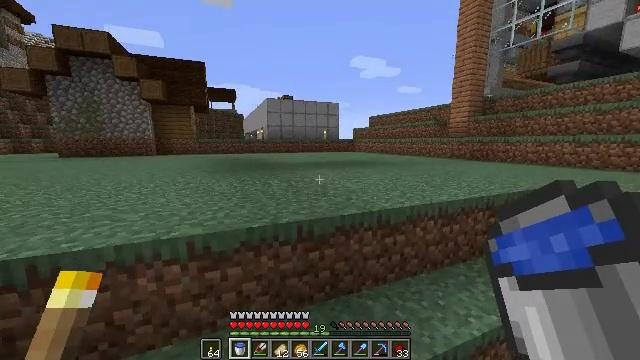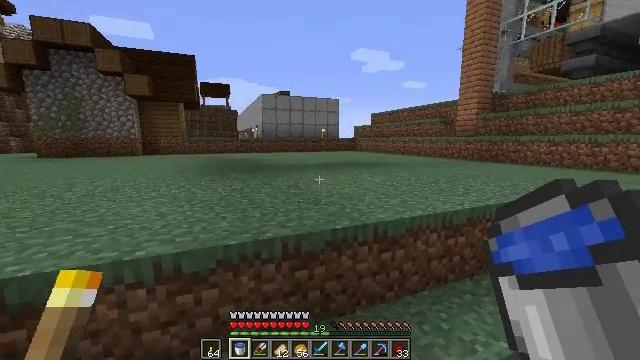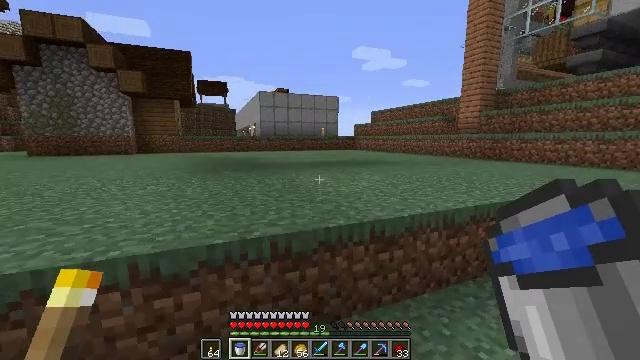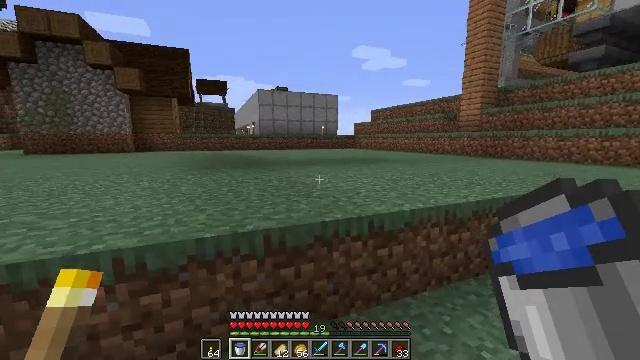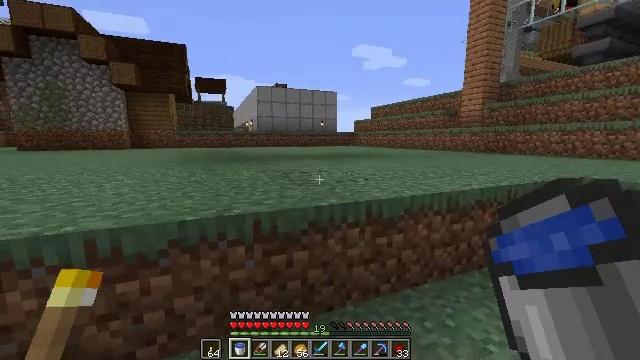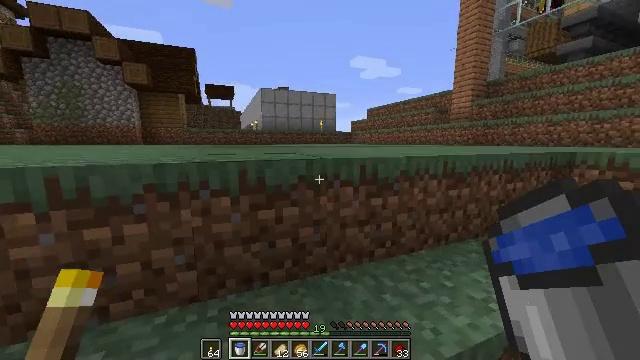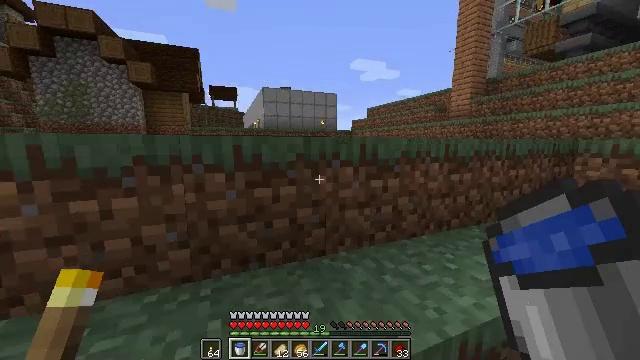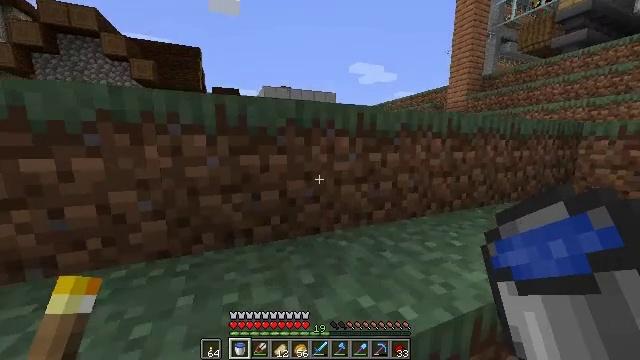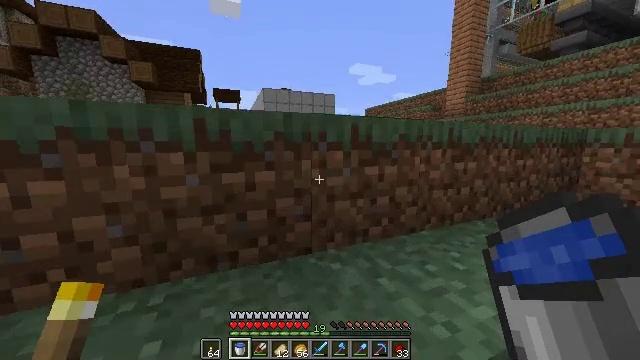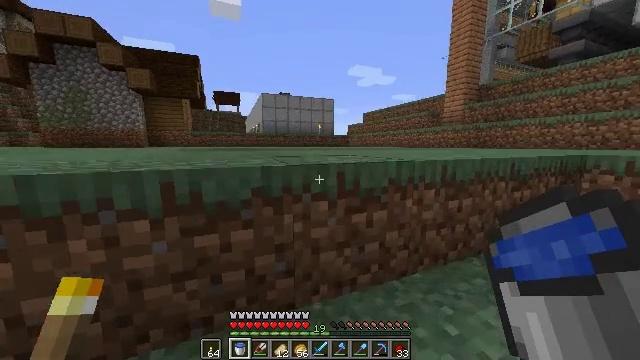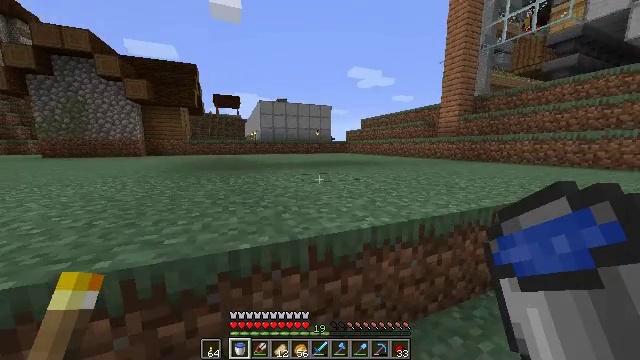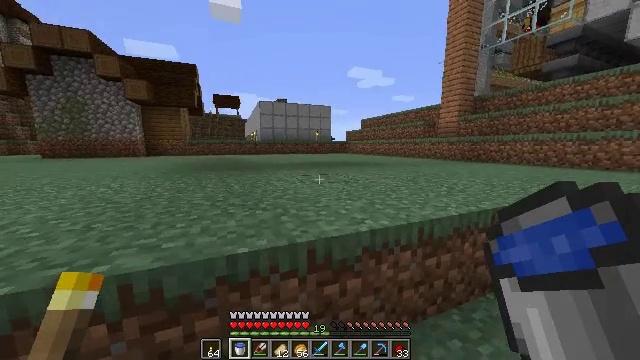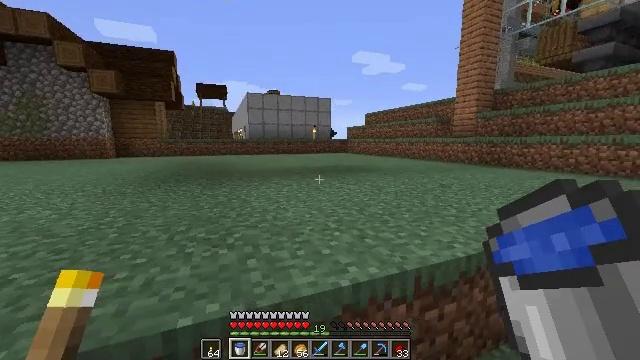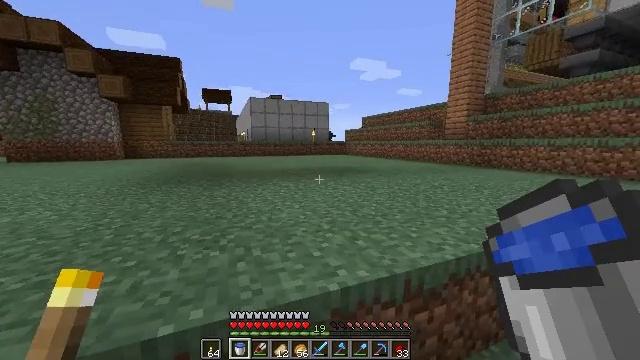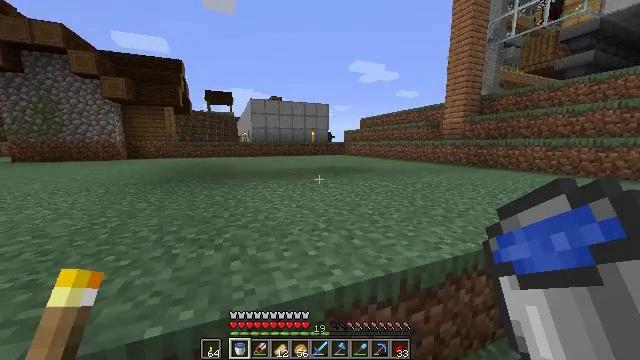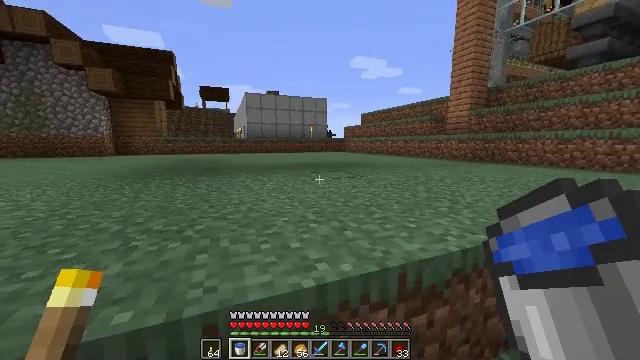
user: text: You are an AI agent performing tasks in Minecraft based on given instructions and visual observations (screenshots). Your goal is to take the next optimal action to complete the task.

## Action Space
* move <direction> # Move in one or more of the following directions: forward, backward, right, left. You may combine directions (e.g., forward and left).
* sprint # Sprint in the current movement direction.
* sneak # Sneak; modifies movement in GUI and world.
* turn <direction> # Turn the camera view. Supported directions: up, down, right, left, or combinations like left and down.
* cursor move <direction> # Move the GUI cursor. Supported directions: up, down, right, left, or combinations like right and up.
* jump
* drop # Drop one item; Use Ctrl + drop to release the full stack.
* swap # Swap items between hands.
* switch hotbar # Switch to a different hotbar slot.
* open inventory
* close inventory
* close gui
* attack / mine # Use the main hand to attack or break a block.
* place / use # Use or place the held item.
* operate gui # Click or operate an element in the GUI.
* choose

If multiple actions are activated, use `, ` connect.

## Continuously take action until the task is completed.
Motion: motion action
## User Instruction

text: Gather the repeater by attacking it.
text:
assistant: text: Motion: move forward, jump
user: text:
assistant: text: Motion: move forward, jump
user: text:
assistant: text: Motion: move forward, jump
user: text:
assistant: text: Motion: move forward, sprint, jump
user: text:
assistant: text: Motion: move forward, sprint, jump
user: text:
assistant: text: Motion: move forward, sprint, jump
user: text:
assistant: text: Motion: move forward, sprint, jump
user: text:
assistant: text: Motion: move forward, jump
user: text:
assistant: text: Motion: move forward, jump
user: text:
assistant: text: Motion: move forward, jump
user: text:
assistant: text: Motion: move forward, jump
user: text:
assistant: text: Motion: move forward, sprint, jump
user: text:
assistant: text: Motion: move forward, sprint, jump
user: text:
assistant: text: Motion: move forward, sprint, jump
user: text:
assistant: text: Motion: move forward, sprint, jump
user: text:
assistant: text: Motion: move forward, jump
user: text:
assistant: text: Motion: move forward, jump
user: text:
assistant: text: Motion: move forward, jump
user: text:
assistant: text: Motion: move forward, sprint, jump
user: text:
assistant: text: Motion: move forward, sprint, jump
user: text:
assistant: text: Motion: move forward, sprint, jump
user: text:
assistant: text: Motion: move forward, sprint, jump
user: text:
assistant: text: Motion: move forward, jump
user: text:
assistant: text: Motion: move forward, jump
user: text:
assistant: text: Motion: move forward, jump
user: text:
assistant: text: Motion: move forward, jump
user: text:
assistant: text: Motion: move forward, sprint, jump
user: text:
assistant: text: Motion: move forward, sprint, jump
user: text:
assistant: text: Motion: move forward, sprint, jump
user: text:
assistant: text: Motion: move forward, sprint, jump